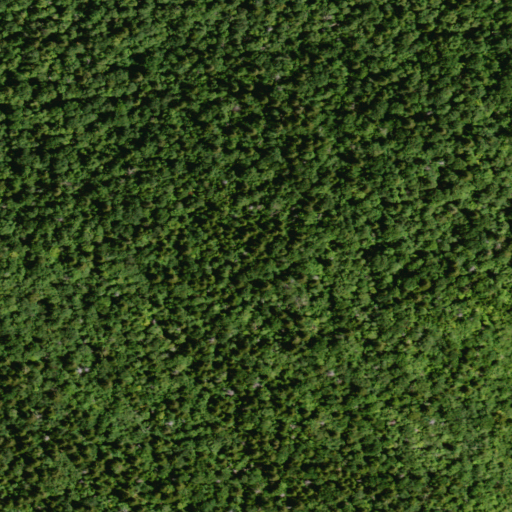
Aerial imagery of mountain in New York named Speculator Mountain containing evergreen forest, deciduous forest, and mixed forest